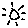
Label: sun